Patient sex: M
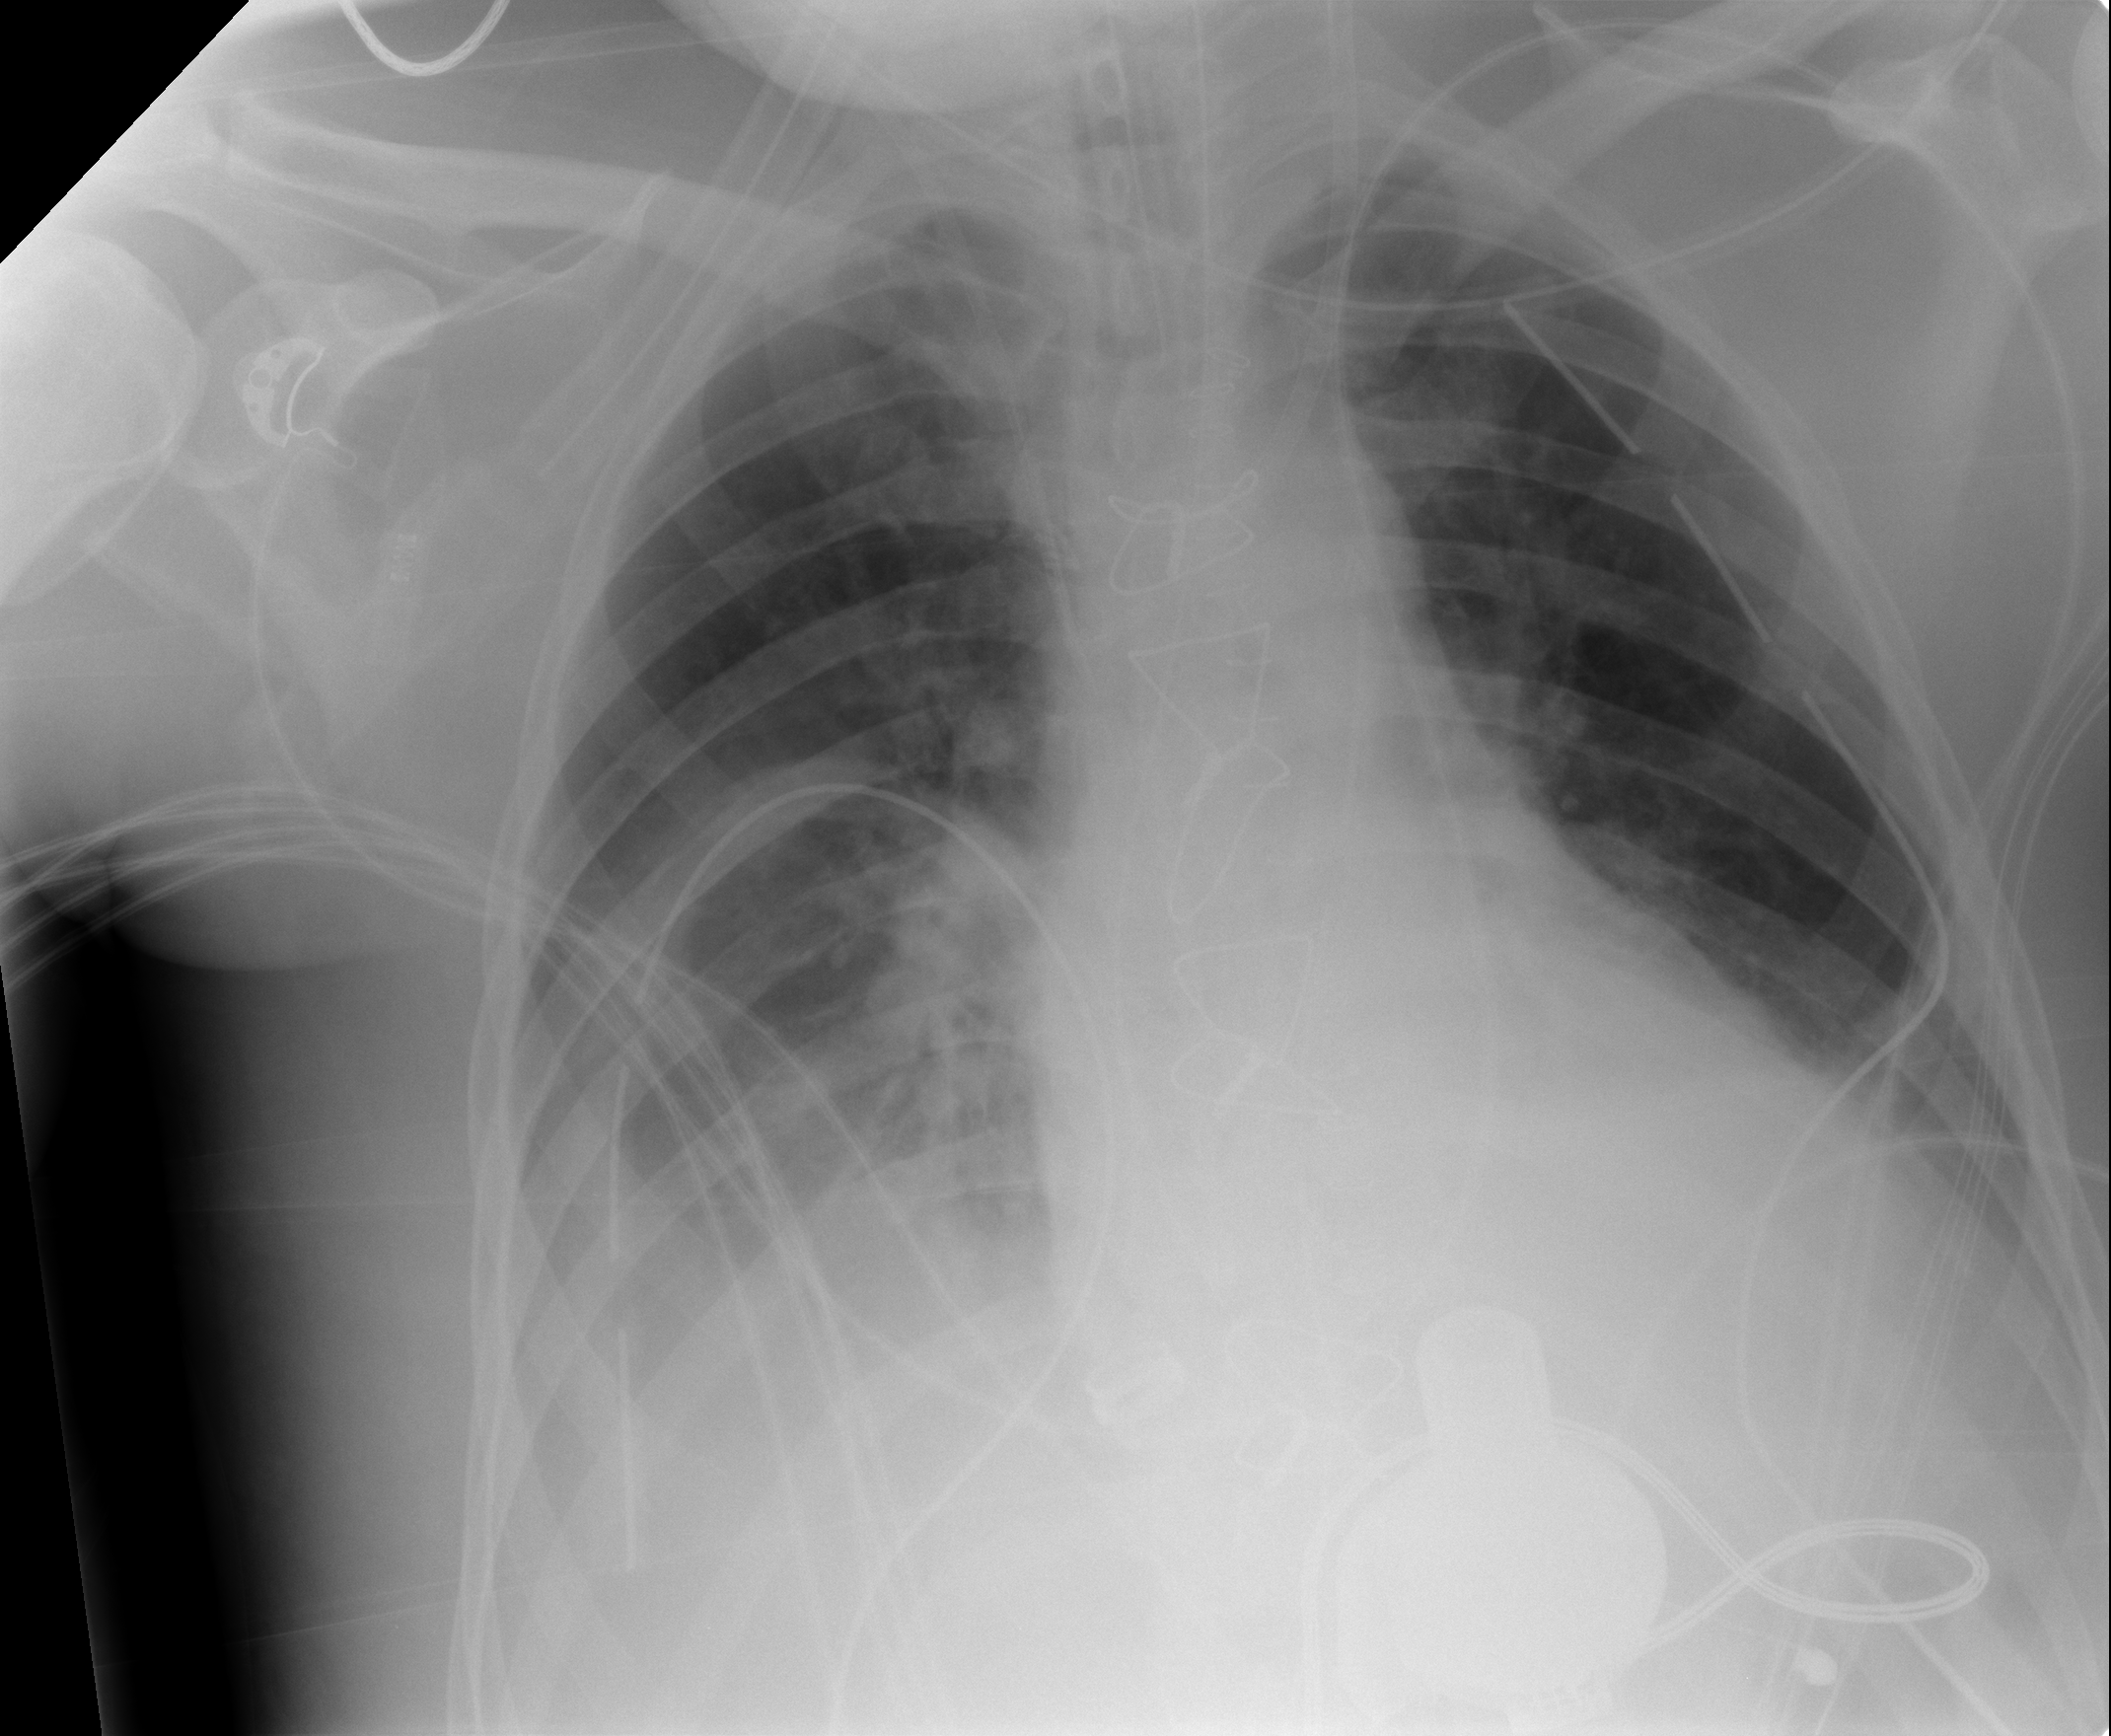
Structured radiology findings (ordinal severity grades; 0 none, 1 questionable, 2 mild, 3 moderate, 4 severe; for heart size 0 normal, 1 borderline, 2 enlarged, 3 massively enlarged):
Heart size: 2
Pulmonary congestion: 2
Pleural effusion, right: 3
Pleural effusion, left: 2
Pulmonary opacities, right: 0
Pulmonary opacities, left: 0
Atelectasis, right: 2
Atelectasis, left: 2